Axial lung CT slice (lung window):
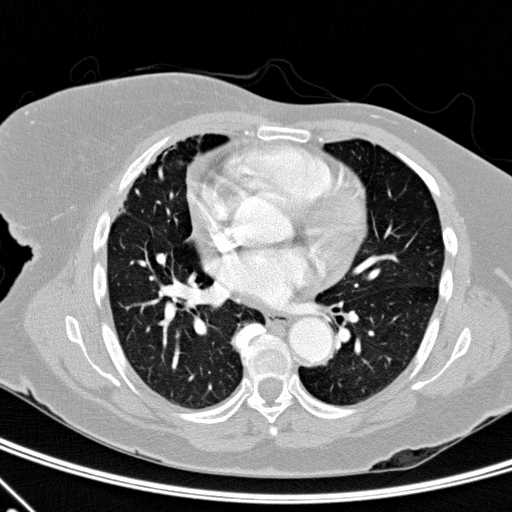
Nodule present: no